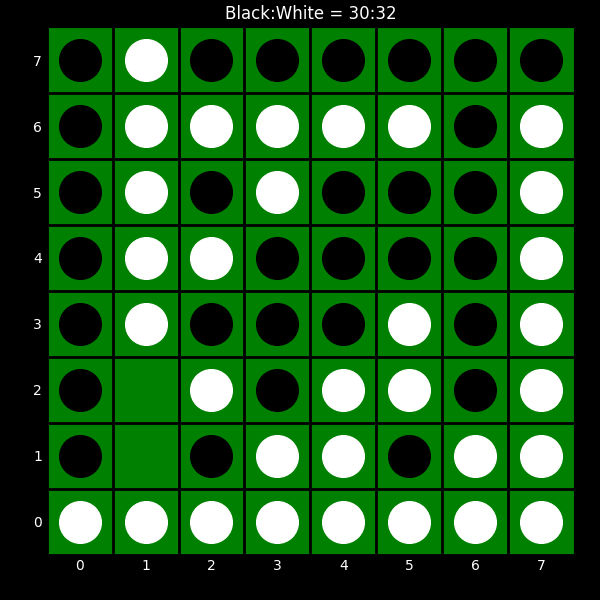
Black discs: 30
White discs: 32